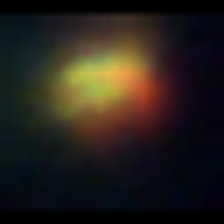
Taxon: NanoPlankton
Group: Other